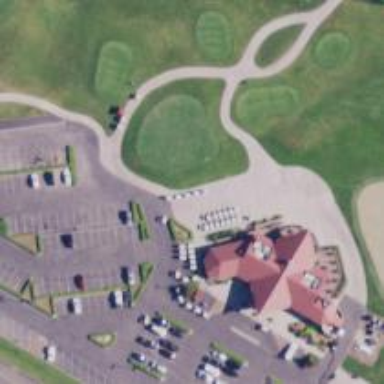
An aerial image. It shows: Golf tee on grassy land.